Question: I have an application talking to an OPC server.
When I run it as a Windows Service it cannot open the connection to the OPC server.
When I am activating the Option 'Allow service to interact with desktop' it works!
But how can I make this as a default for my service application.
I tried to use the SERVICE_INTERACTIVE_PROCESS flag for the 'CreateService' API function but it failed with 0x0057 (Invalid Parameter).

'''
// Install the service into SCM by calling CreateService
schService = CreateService(
schSCManager, // SCManager database
pszServiceName, // Name of service
pszDisplayName, // Name to display
SERVICE_QUERY_STATUS, // Desired access
SERVICE_WIN32_OWN_PROCESS, // Service type
dwStartType, // Service start type
SERVICE_ERROR_NORMAL, // Error control type
szPath, // Service's binary
NULL, // No load ordering group
NULL, // No tag identifier
pszDependencies, // Dependencies
pszAccount, // Service running account
pszPassword // Password of the account
);
if (schService == NULL)
{
wprintf(L"CreateService failed w/err 0x%08lx
", GetLastError());
goto Cleanup;
}
'''
For pszAccount and pszPassword are NULL to use local system account.
'''
schService = CreateService(
schSCManager, // SCManager database
pszServiceName, // Name of service
pszDisplayName, // Name to display
SERVICE_QUERY_STATUS, // Desired access
SERVICE_WIN32_OWN_PROCESS|SERVICE_INTERACTIVE_PROCESS, // Service type
dwStartType, // Service start type
SERVICE_ERROR_NORMAL, // Error control type
szPath, // Service's binary
NULL, // No load ordering group
NULL, // No tag identifier
pszDependencies, // Dependencies
pszAccount, // Service running account
pszPassword // Password of the account
);
'''
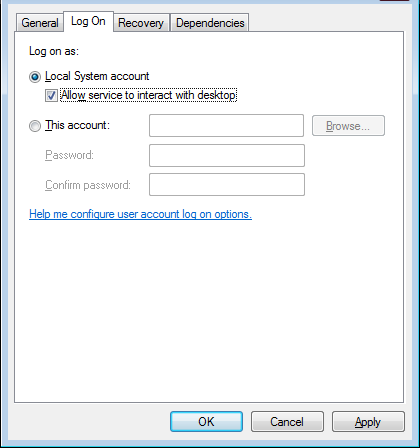
Answer: <URL> will report that error if the service type parameter is not set correctly:
> If you specify either SERVICE_WIN32_OWN_PROCESS or
SERVICE_WIN32_SHARE_PROCESS, and the service is running in the context
of the LocalSystem account, you can also specify the following value:
SERVICE_INTERACTIVE_PROCESS